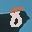
Label: 8